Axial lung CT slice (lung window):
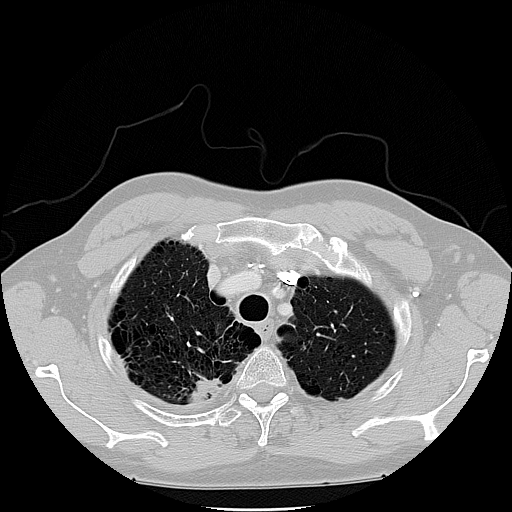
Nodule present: yes
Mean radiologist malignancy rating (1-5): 2